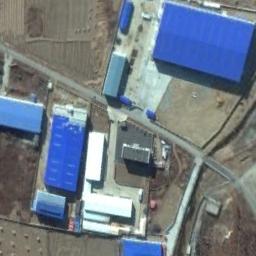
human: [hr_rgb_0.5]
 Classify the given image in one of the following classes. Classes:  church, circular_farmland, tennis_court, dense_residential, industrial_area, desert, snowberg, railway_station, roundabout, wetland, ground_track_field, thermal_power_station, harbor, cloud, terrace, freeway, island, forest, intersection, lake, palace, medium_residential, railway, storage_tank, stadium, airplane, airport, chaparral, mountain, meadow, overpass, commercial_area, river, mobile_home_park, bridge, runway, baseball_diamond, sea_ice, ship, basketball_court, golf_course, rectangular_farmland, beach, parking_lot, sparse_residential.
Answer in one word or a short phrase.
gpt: industrial_area